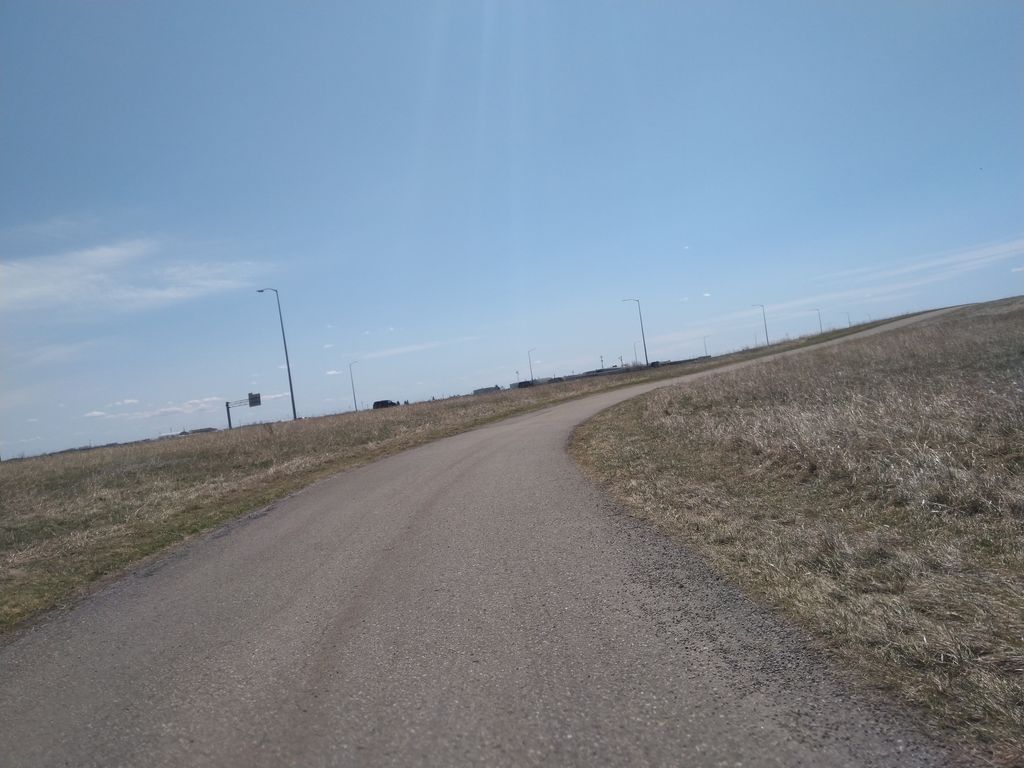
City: calgary